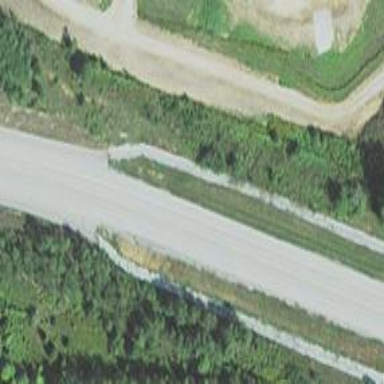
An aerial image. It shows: Primary highway.